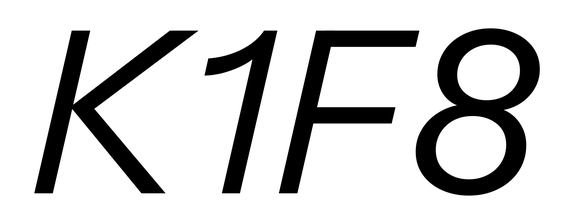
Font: InstrumentSans-Italic_Italic